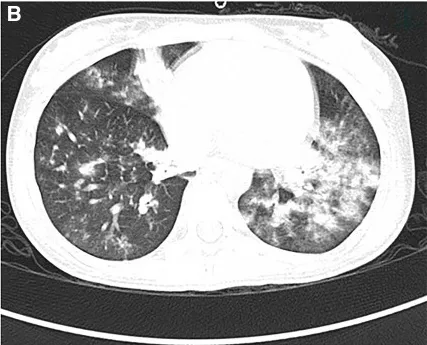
CT scan showed multiple patchy, and ,patchy high-density shadows in both lungs.
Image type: radiology (ct)